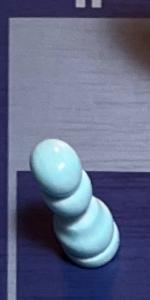
Label: Pawn_White